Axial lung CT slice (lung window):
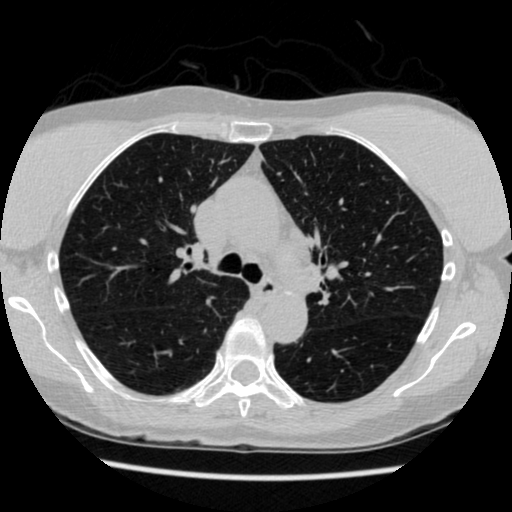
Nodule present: no